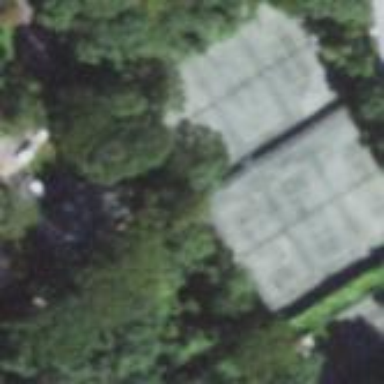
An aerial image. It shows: Tennis court on pitch.